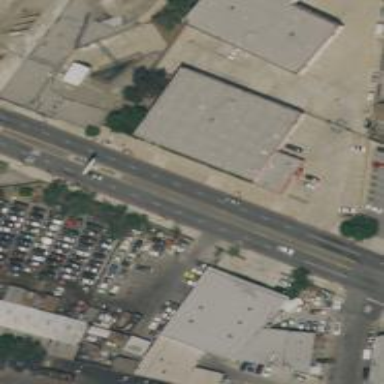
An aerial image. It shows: Warehouse building used for storing goods.